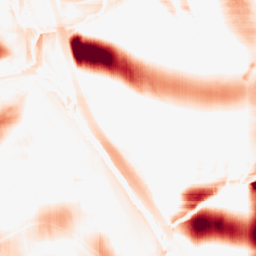
Category: morphological
Decomposition family: morphological_square
Decomposition parameters: operation: opening
size: 50
Upsampling method: lanczos
Upsampling parameters: scale: 8
Upsampling scale: 8